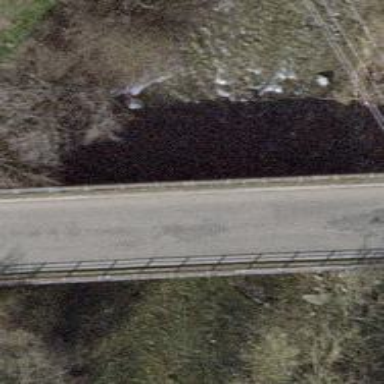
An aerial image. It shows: Man-made bridge.